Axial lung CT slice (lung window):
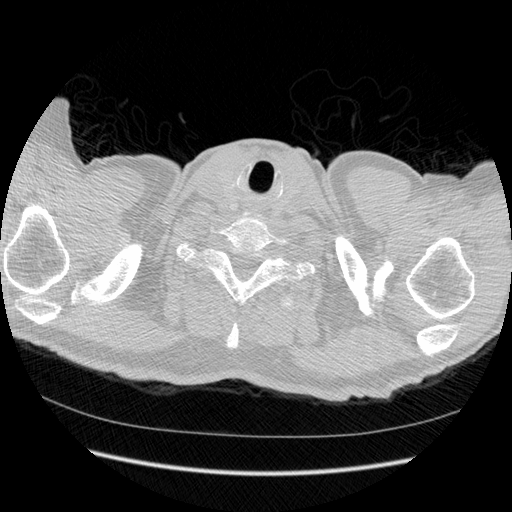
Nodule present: no